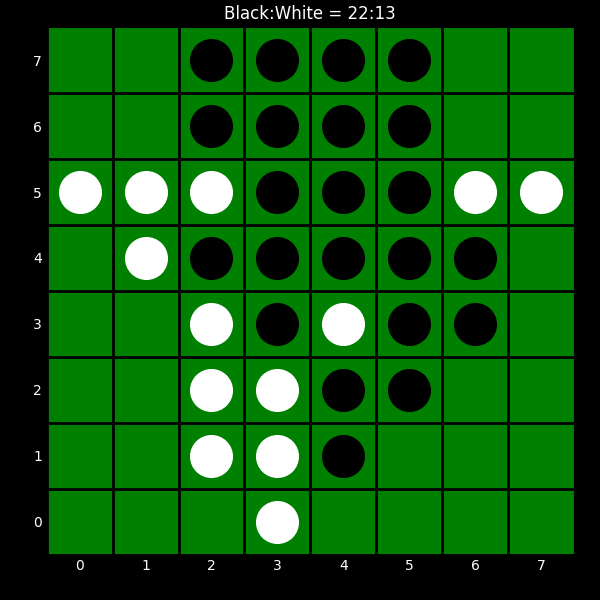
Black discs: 22
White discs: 13